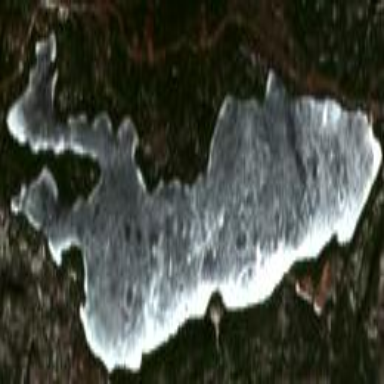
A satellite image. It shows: Serene lake.